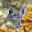
Label: 4